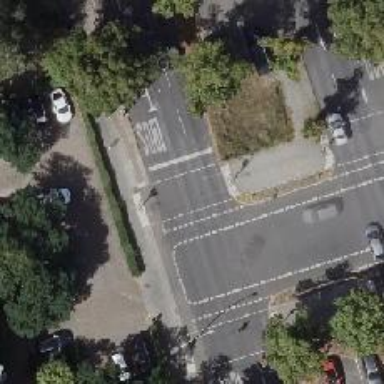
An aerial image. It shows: Road crossing with traffic signals.